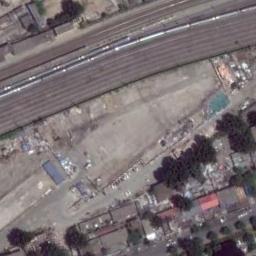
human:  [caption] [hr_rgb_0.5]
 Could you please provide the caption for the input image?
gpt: There are several buildings of different shapes beside the railway .

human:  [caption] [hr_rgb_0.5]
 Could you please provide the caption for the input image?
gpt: There are several towering trees on one side of the railway .

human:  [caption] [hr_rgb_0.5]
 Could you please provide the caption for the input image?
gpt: The railway is on the bare land next to some houses .

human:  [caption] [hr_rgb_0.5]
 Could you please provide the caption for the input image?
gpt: These railways have a clearing, Some trees and buildings on one side of the railways .

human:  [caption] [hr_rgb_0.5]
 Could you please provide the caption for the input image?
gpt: There are some green trees and buildings beside the railway .